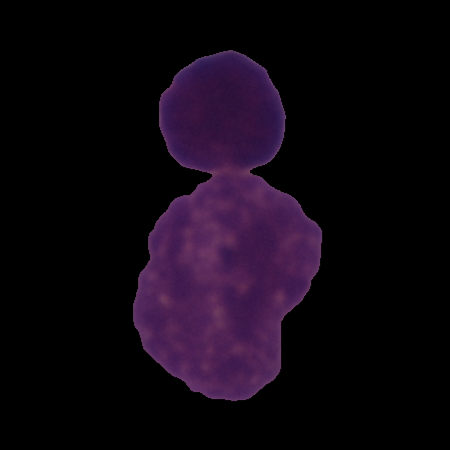
Label: healthy